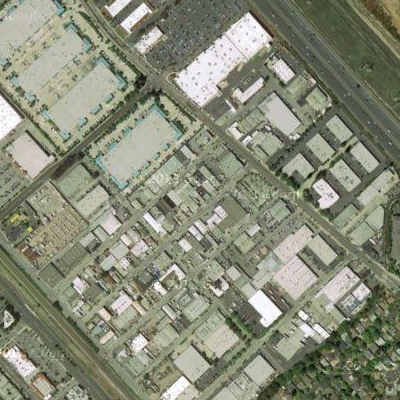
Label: Industry